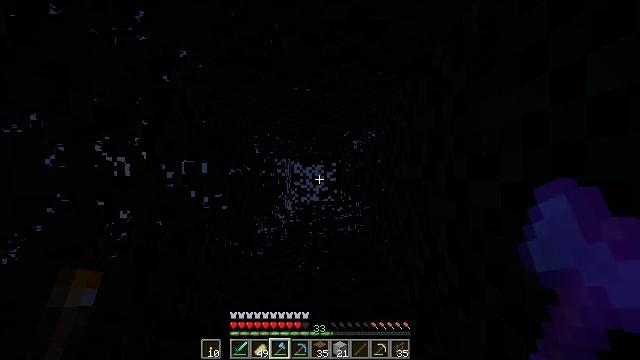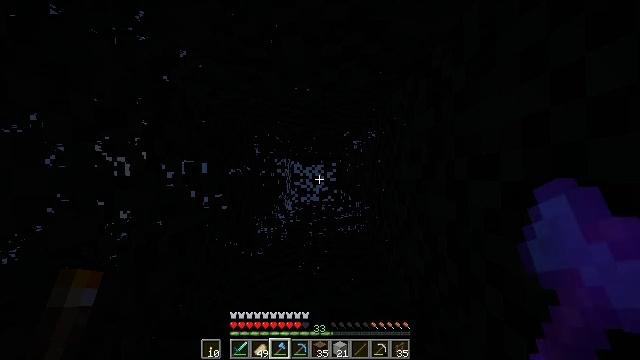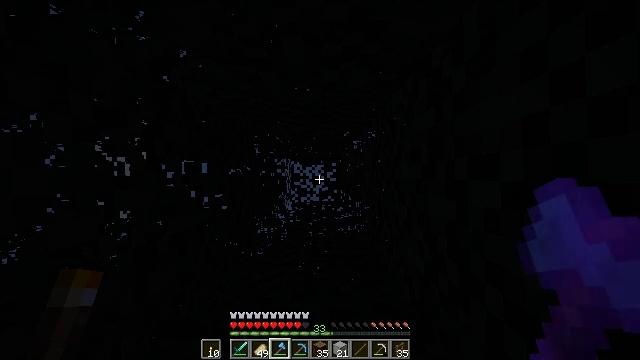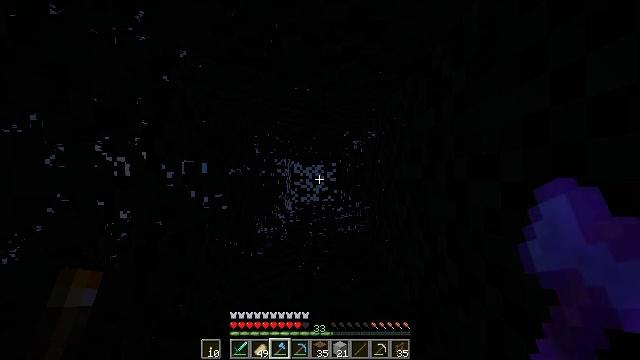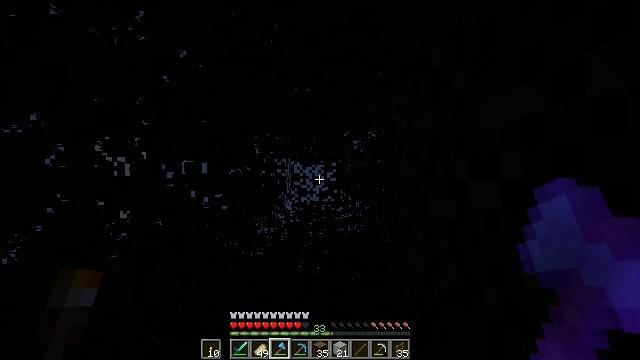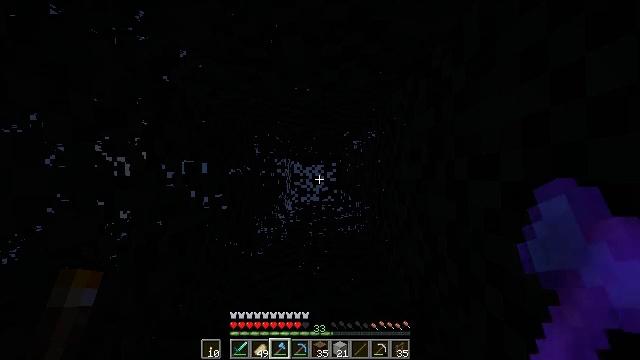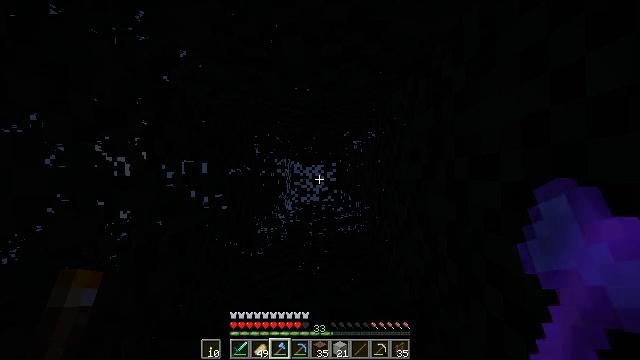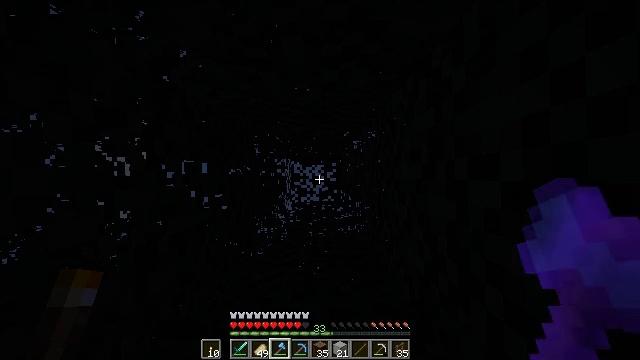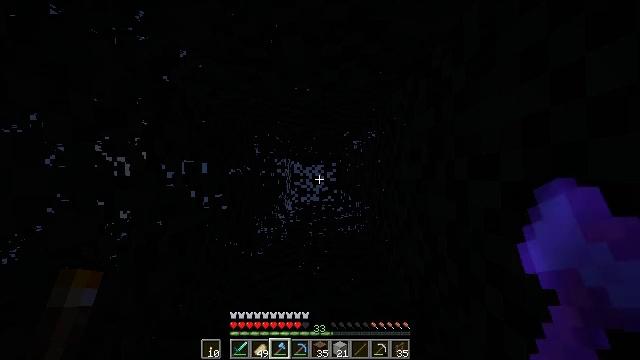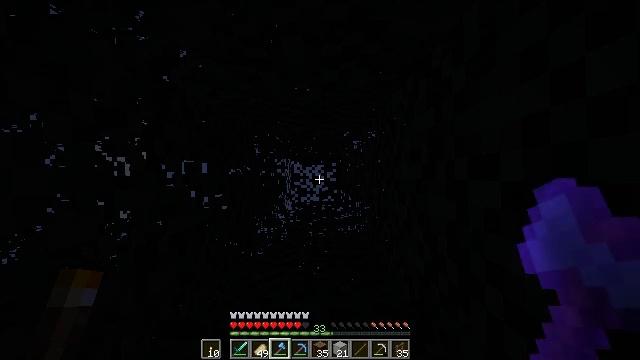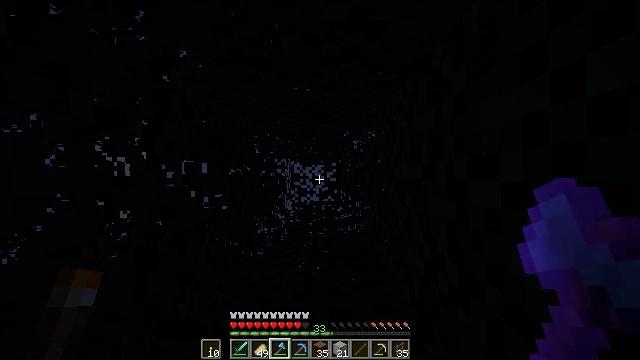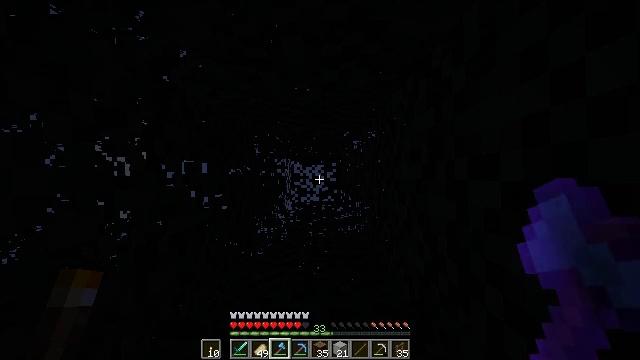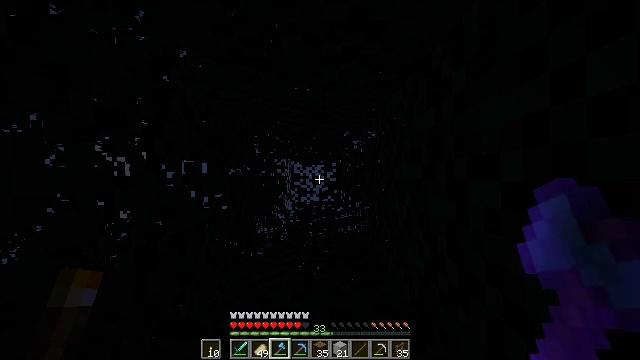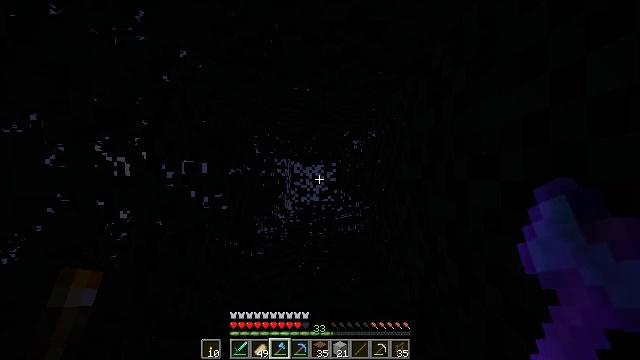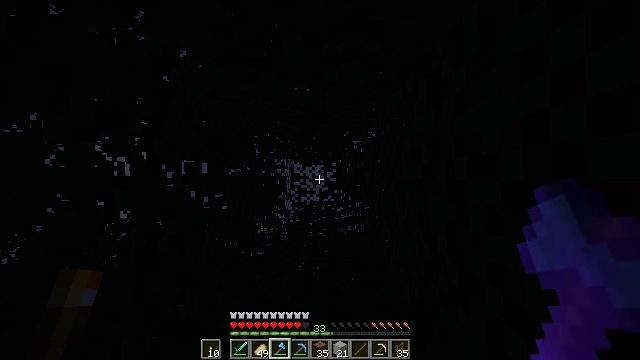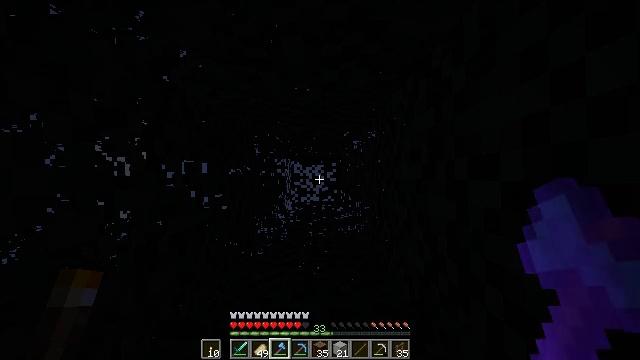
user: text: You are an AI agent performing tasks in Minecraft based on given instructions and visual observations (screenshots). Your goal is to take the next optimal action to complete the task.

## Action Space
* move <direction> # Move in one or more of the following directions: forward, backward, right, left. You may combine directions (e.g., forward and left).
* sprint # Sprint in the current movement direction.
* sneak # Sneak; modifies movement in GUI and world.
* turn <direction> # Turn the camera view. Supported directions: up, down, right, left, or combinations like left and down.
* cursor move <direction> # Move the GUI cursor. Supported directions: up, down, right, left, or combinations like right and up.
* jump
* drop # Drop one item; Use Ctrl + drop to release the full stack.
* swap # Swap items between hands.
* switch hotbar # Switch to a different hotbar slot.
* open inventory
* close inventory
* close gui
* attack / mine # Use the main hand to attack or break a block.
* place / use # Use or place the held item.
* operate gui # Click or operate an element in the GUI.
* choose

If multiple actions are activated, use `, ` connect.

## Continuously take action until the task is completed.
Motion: motion action
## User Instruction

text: Destroy the brown bed to move it.
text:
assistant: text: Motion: no_op
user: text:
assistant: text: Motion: no_op
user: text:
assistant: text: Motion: no_op
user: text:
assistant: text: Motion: no_op
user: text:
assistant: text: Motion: no_op
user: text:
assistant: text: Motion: no_op
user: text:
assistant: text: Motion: no_op
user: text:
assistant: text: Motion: no_op
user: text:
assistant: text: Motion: no_op
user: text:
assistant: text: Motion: no_op
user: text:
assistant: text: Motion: no_op
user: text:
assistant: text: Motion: no_op
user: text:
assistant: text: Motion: no_op
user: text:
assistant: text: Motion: no_op
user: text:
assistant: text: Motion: no_op
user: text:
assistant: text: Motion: no_op
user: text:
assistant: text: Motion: no_op
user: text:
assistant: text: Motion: no_op
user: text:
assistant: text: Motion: no_op
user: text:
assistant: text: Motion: no_op
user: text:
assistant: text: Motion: no_op
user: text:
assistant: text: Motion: no_op
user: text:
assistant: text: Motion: no_op
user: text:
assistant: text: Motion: no_op
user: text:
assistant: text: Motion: no_op
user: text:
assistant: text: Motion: no_op
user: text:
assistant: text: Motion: no_op
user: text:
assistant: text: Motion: no_op
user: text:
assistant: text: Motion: no_op
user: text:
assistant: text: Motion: no_op